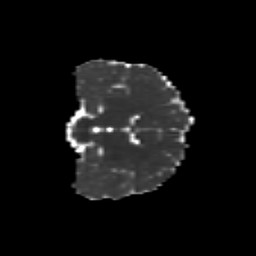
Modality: MD
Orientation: coronal
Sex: male
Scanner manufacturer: siemens
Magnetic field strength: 3 T
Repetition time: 5 s
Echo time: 0.071 s